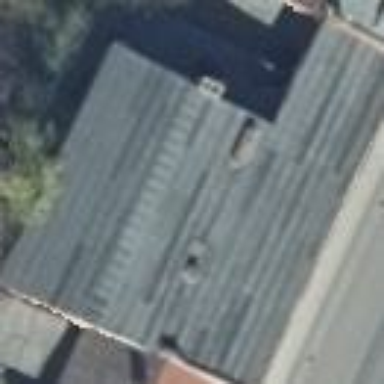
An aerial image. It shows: Beige building with gabled roof oriented along. The roof is grey in color.